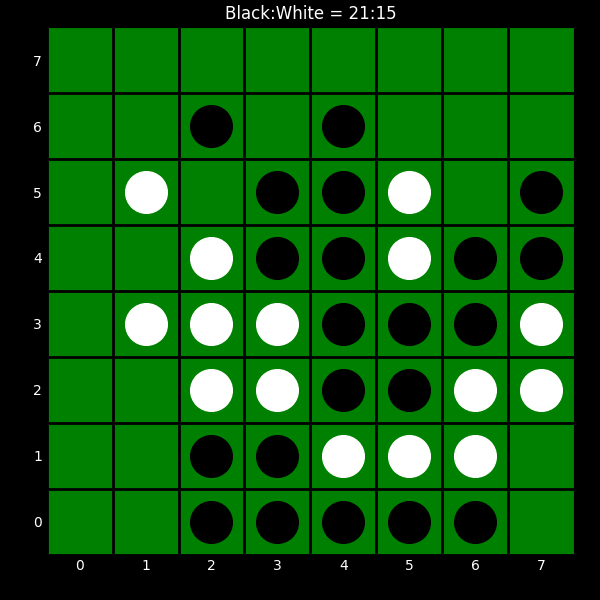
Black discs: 21
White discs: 15